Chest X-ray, PA view. Patient: 34 years old, sex F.
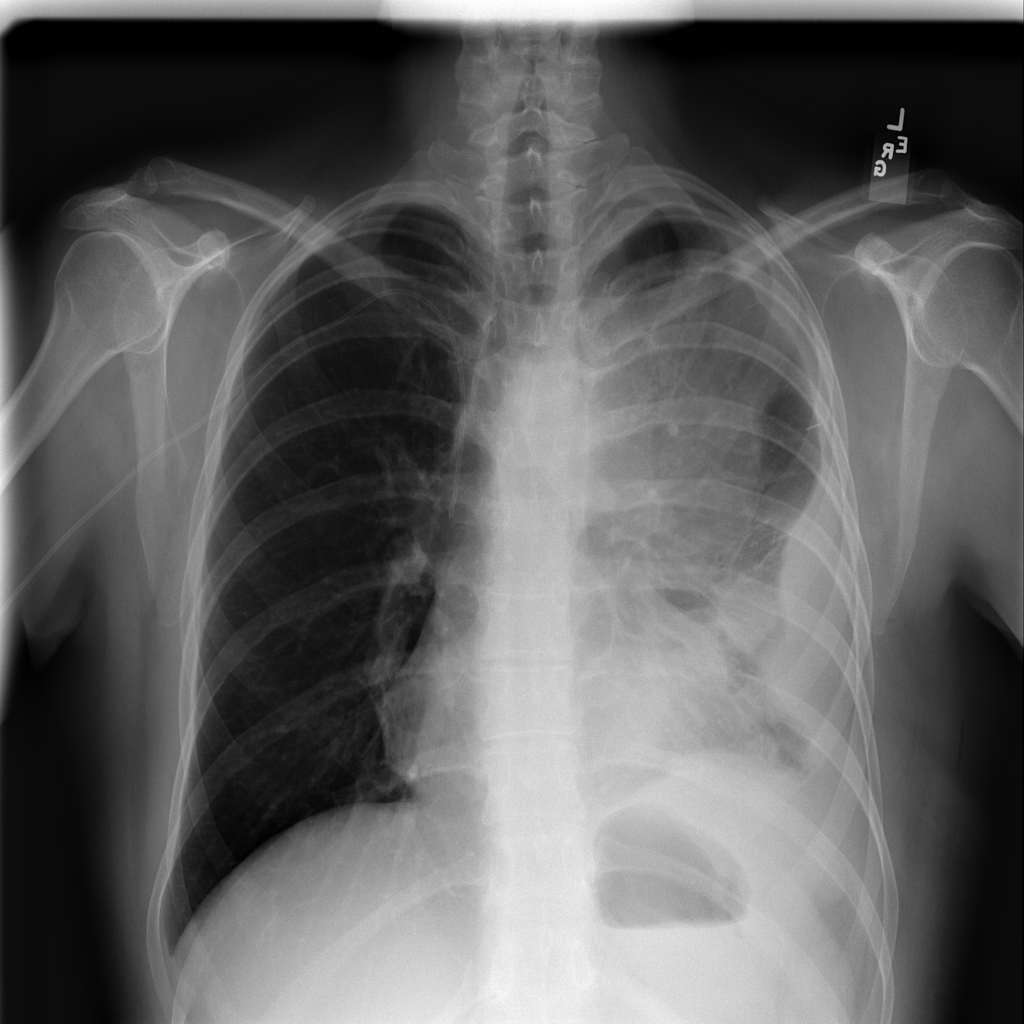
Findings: Effusion, Mass